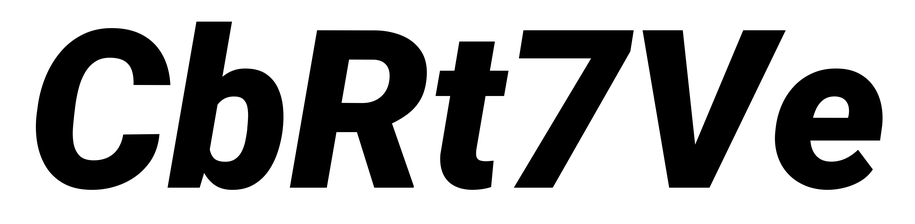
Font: Roboto-Italic_Black_Italic